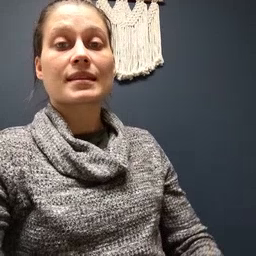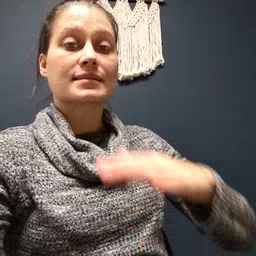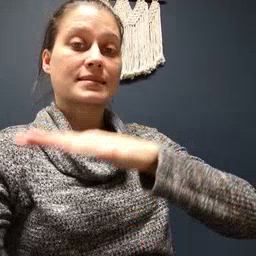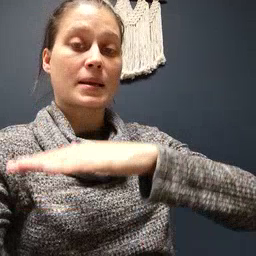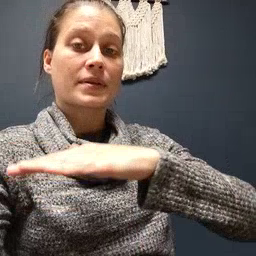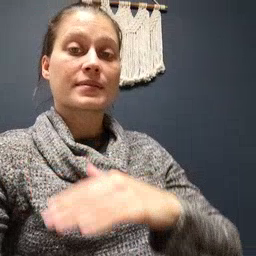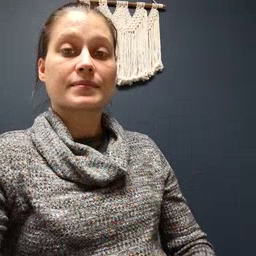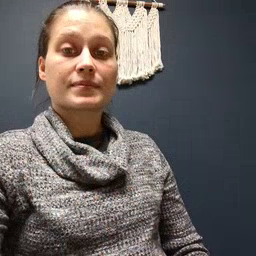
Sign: table